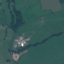
Label: Pasture